Question: I am interested in creating maps of local voter districts, that can be usable in Highmaps. I am loading the maps in JsFiddle as noted in the HighCharts Custom Geojson Maps help section.
I am struggling to get my geojson map of the local State Assembly District into a format that will generate a Highmap map. I checked my geojson code in a test boiler on JsFiddle (please see below for image), and it worked exactly as I wanted it too, however when I create a fiddle to generate the map, a blank image is generated. Any help would be greatly appreciated. My dashboard with the <URL>.
Geojson Boiler Tester Output:

'''
<script src="http://code.highcharts.com/maps/highmaps.js"></script>
<div id="container"></div>
'''
'''
#container {
height: 500px;
width: 500px;
margin: 0 auto;
}
.loading {
margin-top: 10em;
text-align: center;
color: gray;
}
'''
Code too long for stackoverflow to properly load, please see dashboard for code
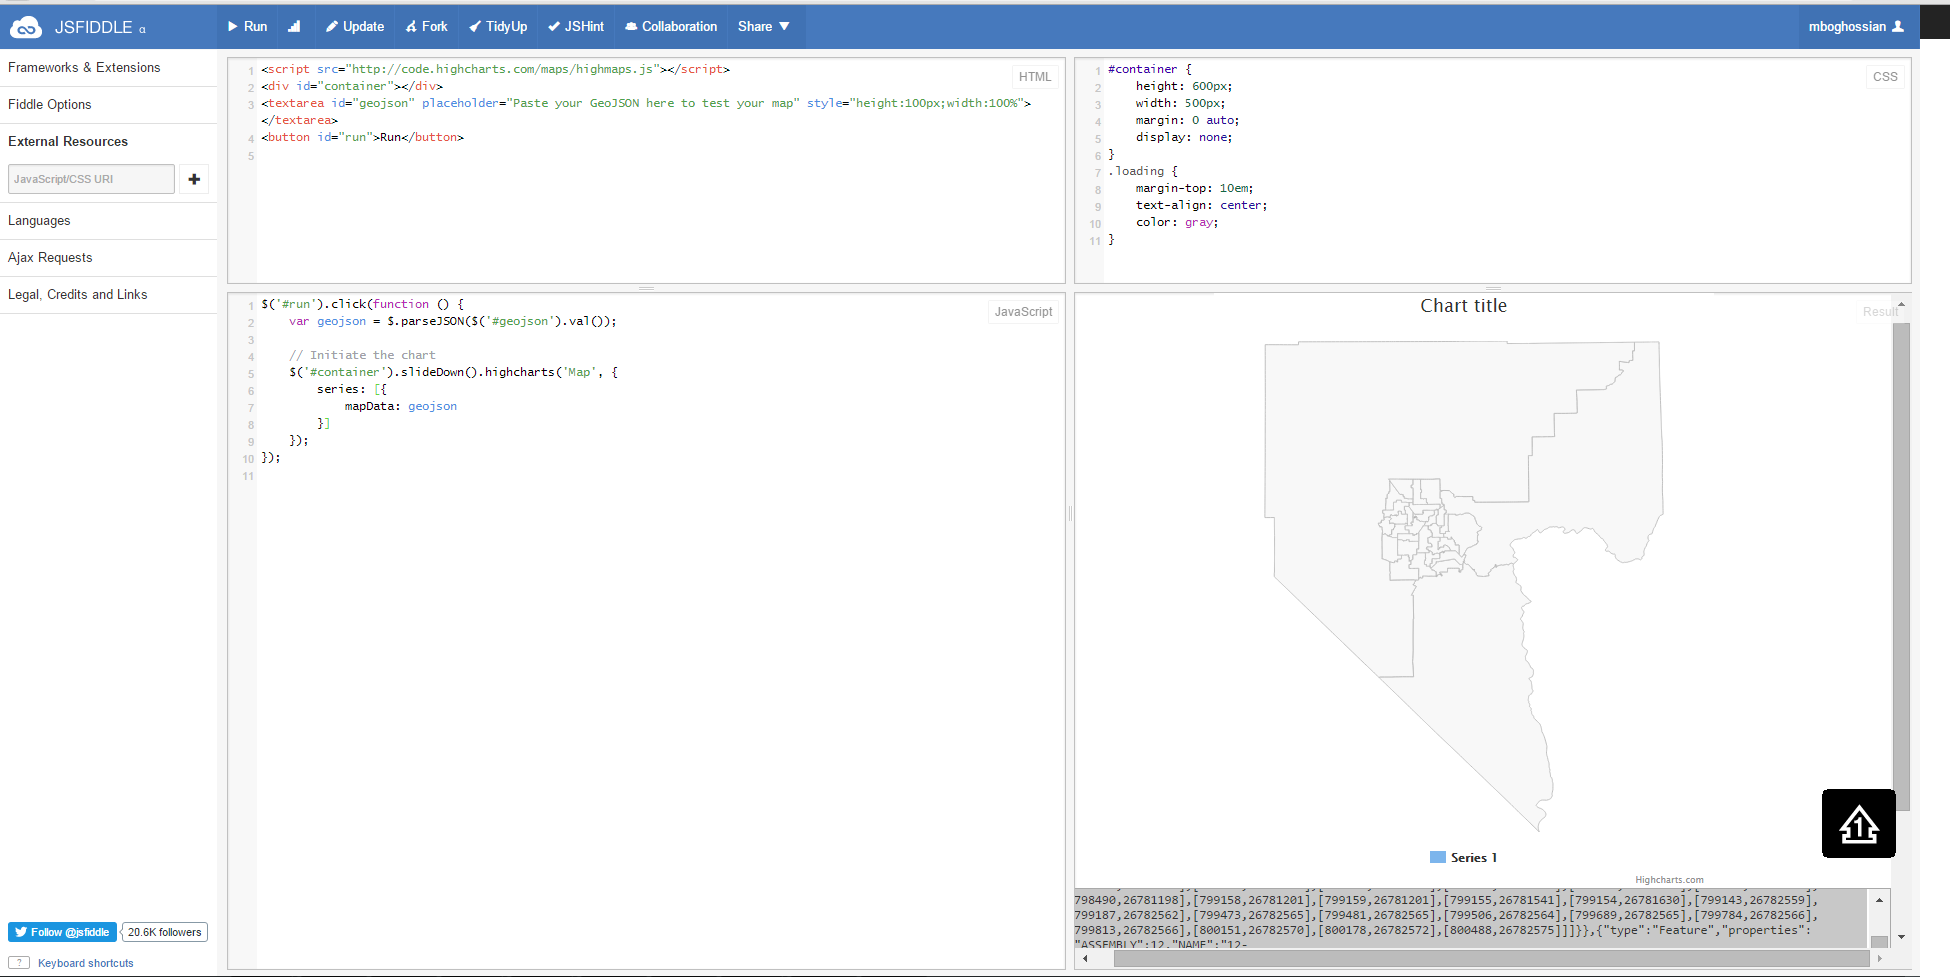
Answer: 1. You must include jQuery in the left "Frameworks & Extensions".
2. The json code have syntax errors! Use jsLint or jsHint to see them.
3. The expected format of the "series" object is wrong too! It expects the metadata inside a "metaData" attribute.
Check out your code now, but working ;) --> <URL>
'''
$(function () {
// Initiate the chart
$('#container').highcharts('Map', {
series : [{
mapData: { // <-- HERE IS THE METADATA ATTRIBUTE!
"type":"FeatureCollection",
.....
}
}]
});
});
'''
I hope this can help you!!